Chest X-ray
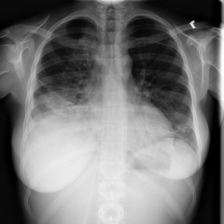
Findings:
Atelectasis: negative
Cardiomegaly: negative
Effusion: positive
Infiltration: negative
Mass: negative
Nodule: negative
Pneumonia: negative
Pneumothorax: negative
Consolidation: negative
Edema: negative
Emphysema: negative
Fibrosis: negative
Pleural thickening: negative
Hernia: negative